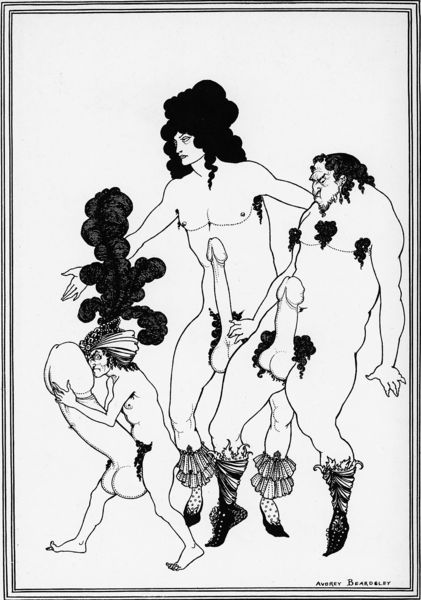
Titel: Lysistrata von Aristophanes, Die lacedaemonischen Gesandten
Künstler: Aubrey Beardsley
Institution: Privatbesitz
Schlagwörter: feder, körper, mann, nackt, weiß, frau, frisur, hut, männer, schwarz, bart, gesichter, barock, federn, haare, drei, locken, kuss, schuhe, grafik, karikatur, nackte, erotik, geschlecht, penis, tusche, stiefel, typen, anzüglich, teufel, satyr, verkehr, federschmuck, hoden, erregung, glied, phallus, größe, pimmel, pornografie, erektion, koitus, böser blick, phalii, schambeharrung